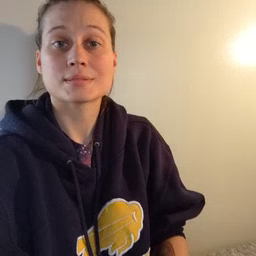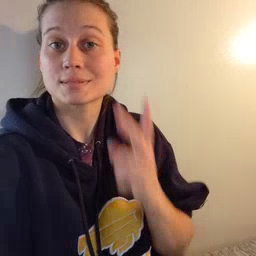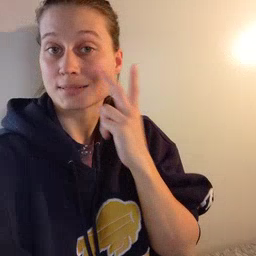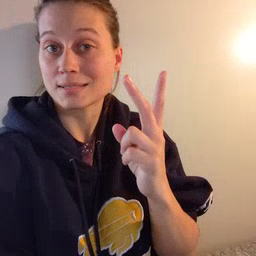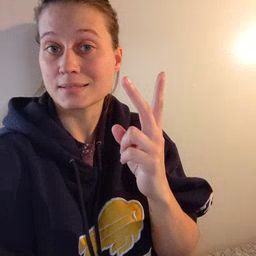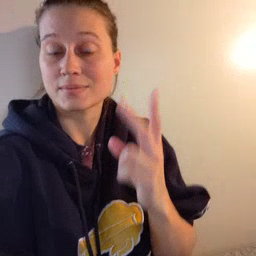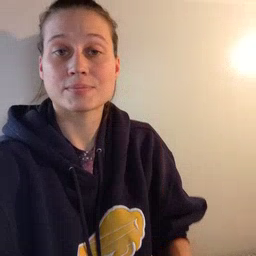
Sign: see